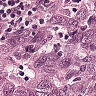
Metastatic tissue present: yes